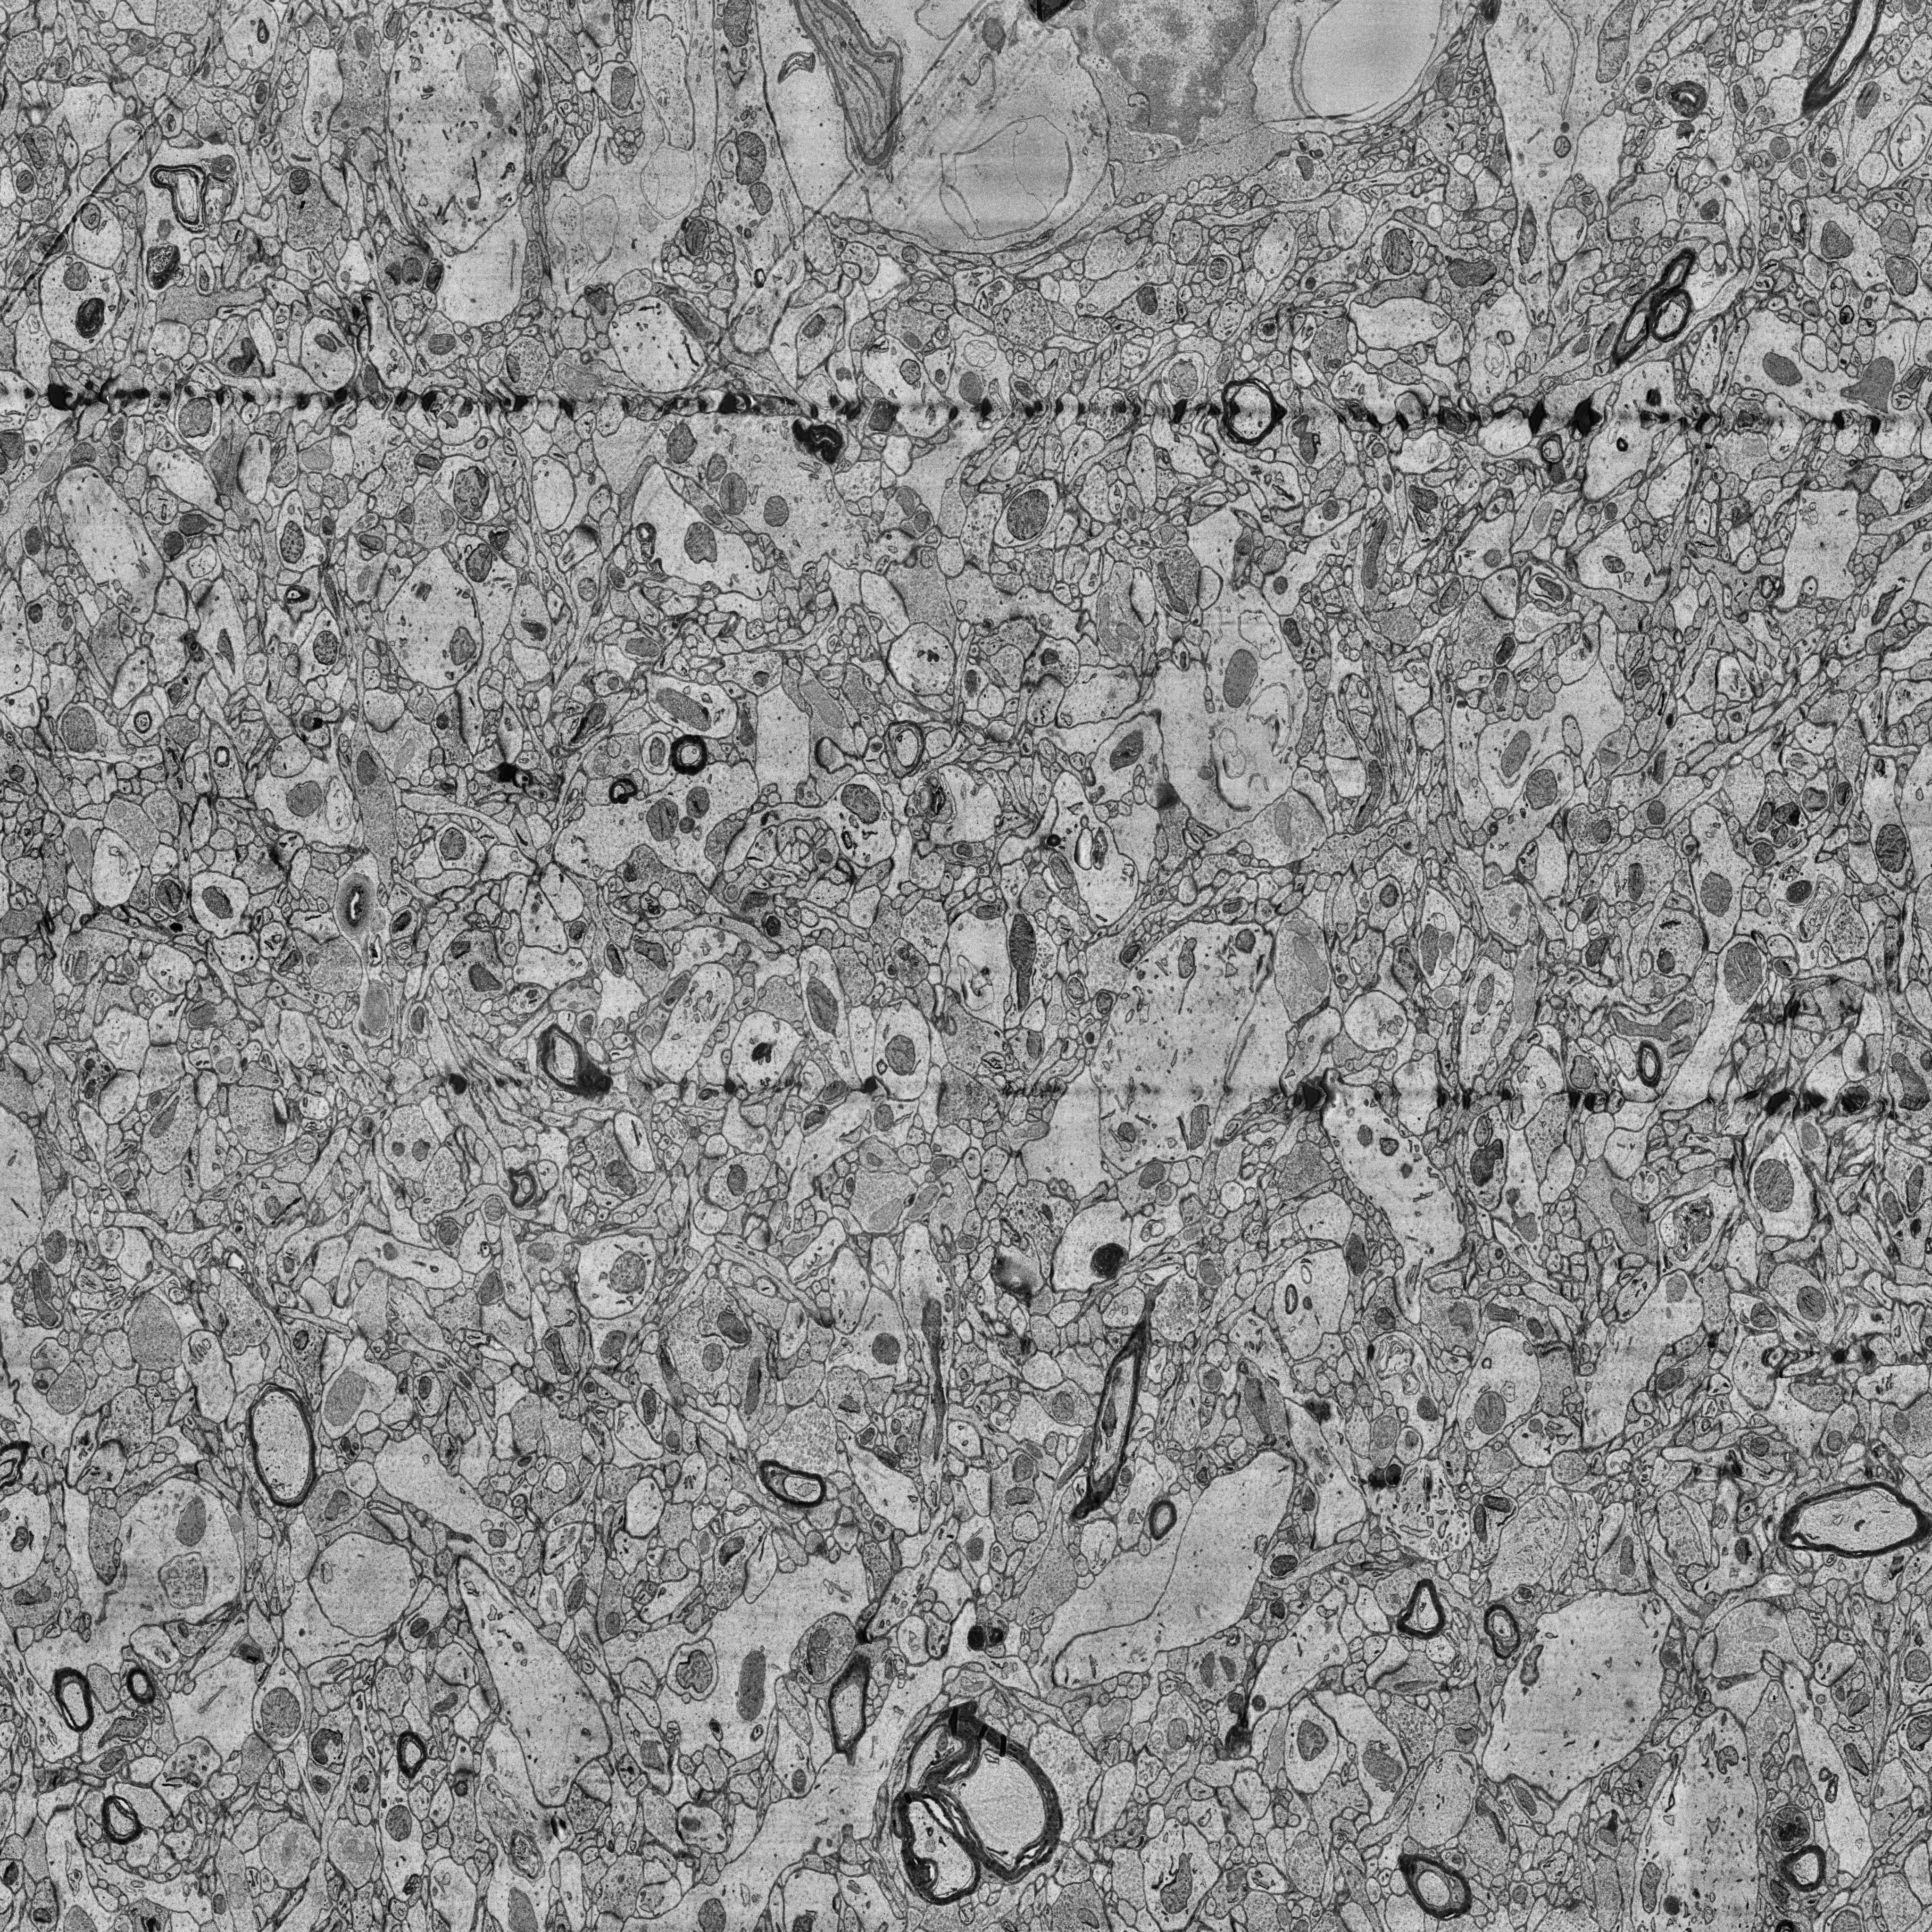
Electron microscopy slice of human cortex tissue
Slice depth (z): 129
Mitochondria instances in slice: 488